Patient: sex M, age 72
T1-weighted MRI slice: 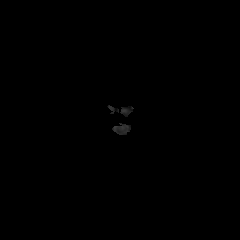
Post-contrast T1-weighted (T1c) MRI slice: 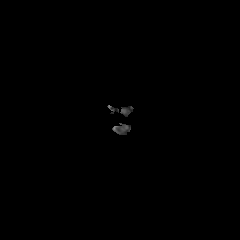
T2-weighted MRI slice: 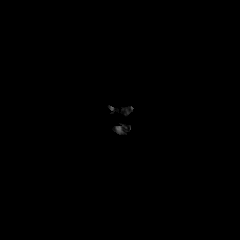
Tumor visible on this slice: no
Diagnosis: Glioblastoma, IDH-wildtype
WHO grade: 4